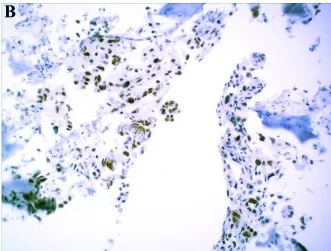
Postoperative immunological pathology findings confirmed the lesion to be non-small cell lung cancer (adenocarcinoma). Immunological images showing the lesion to be. Thyroid transcription factor 1-positive.
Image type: pathology (immunostaining)